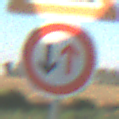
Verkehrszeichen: VorrangDesGegenverkehrs
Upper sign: Arbeitsstelle
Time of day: SunriseSunset
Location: Outdoor (Nature)
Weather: Clear
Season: NotSpecified
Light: Natural